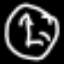
Label: clock